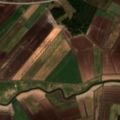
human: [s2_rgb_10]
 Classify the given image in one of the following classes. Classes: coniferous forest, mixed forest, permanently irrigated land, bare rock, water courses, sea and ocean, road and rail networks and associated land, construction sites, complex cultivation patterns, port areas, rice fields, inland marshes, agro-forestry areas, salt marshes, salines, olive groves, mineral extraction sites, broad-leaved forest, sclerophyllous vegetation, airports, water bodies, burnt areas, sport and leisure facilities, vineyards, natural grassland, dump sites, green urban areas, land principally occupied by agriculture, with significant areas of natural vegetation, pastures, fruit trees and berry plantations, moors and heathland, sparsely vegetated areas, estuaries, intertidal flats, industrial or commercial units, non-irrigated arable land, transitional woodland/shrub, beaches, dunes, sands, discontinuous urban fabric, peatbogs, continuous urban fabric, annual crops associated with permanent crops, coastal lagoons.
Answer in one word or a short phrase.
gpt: non-irrigated arable land, coniferous forest, mixed forest